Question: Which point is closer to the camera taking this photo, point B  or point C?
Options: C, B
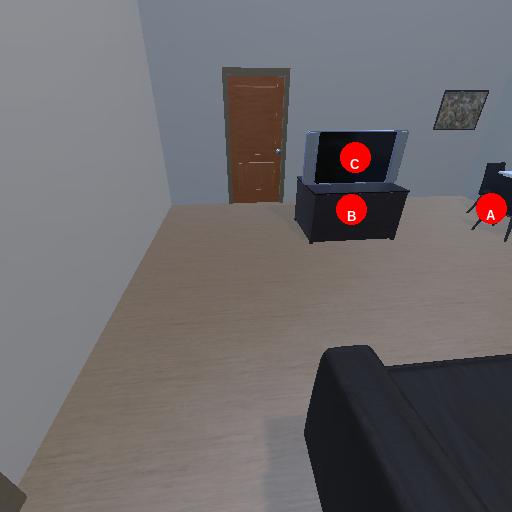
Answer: C